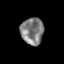
Tissue: skin
Cell type: Epithelial cells
Senescence score: 0.2289
Nuclear area (px): 598
Mean DAPI intensity: 127.263